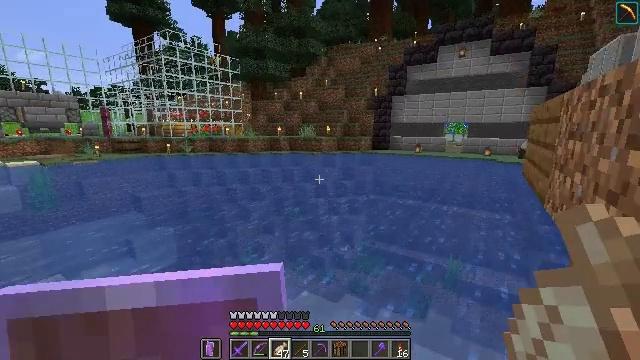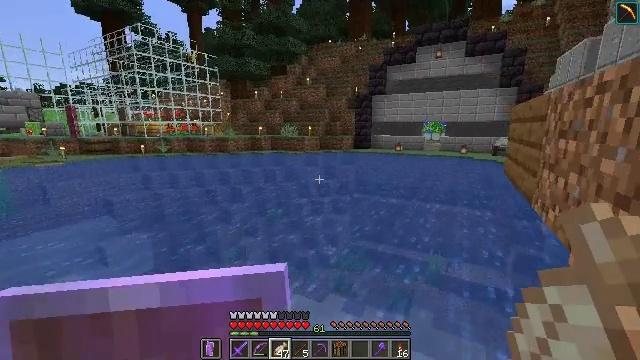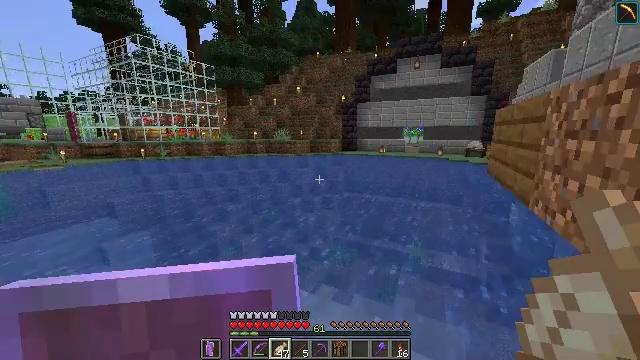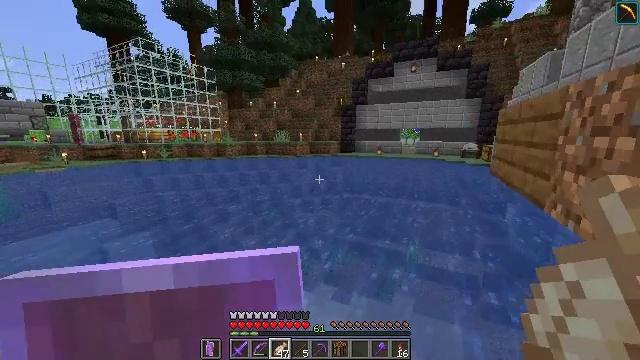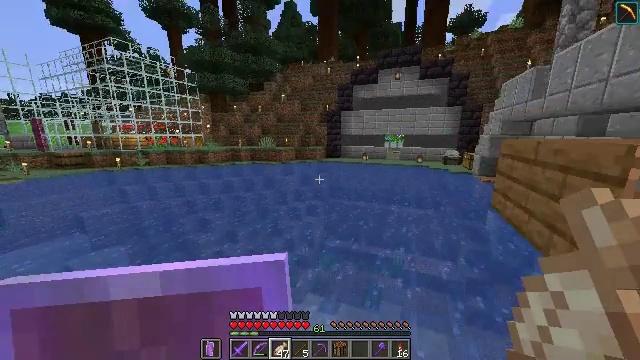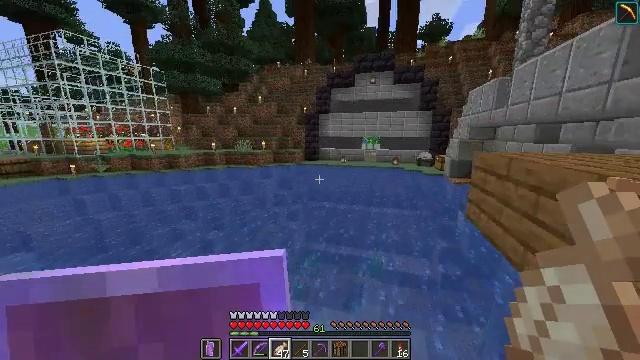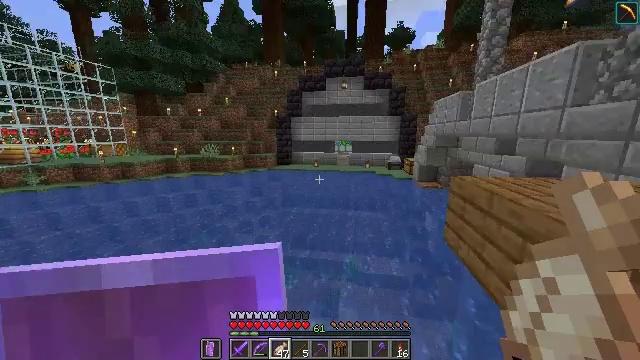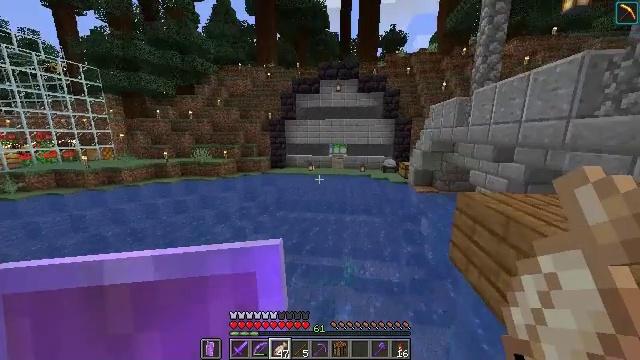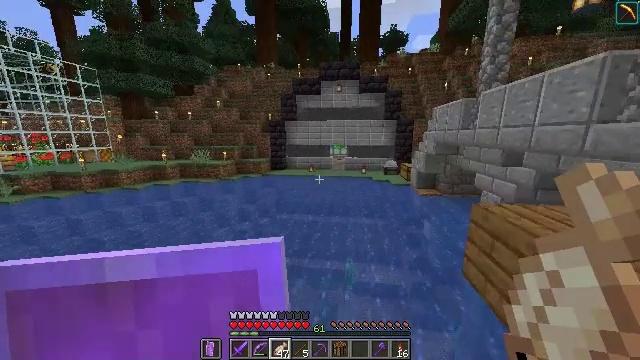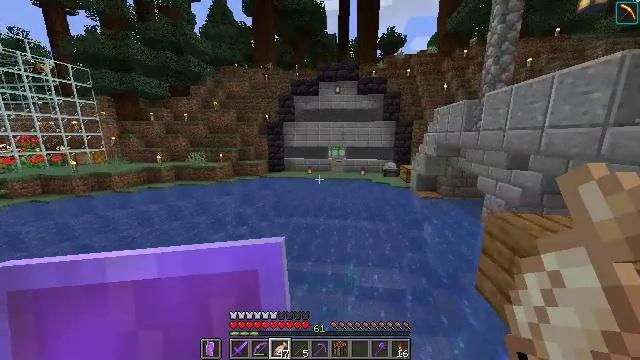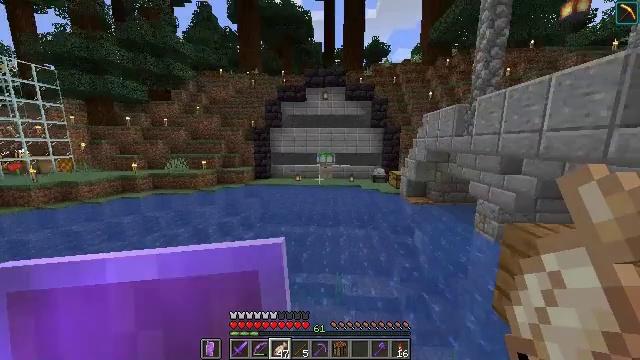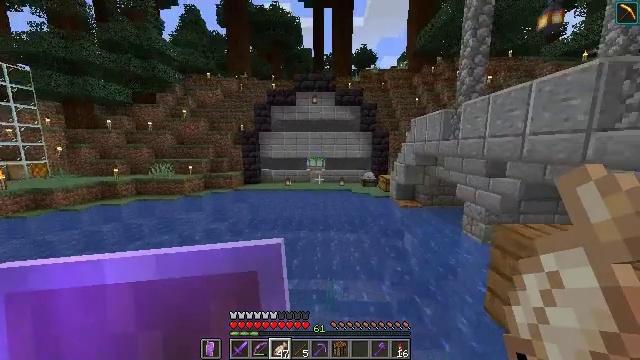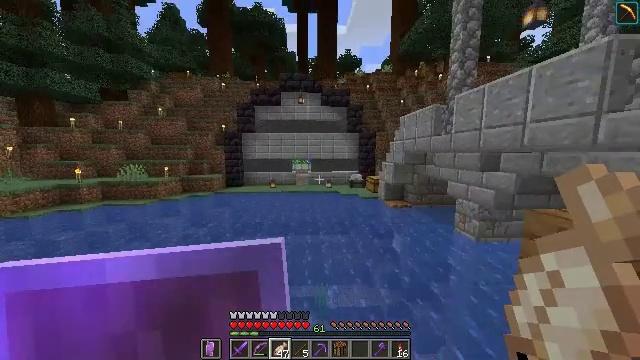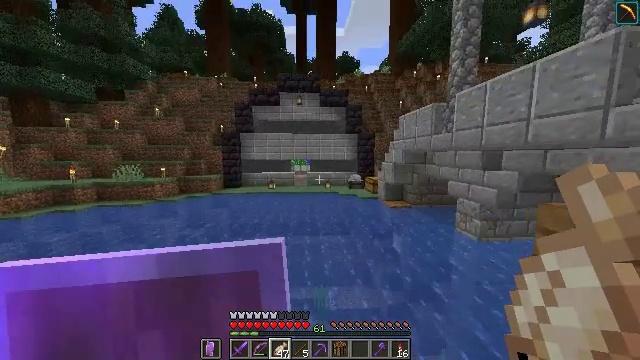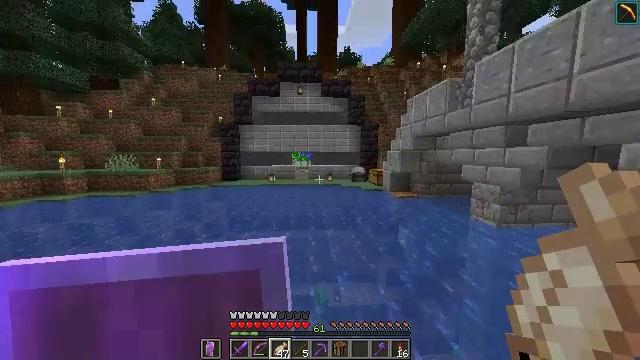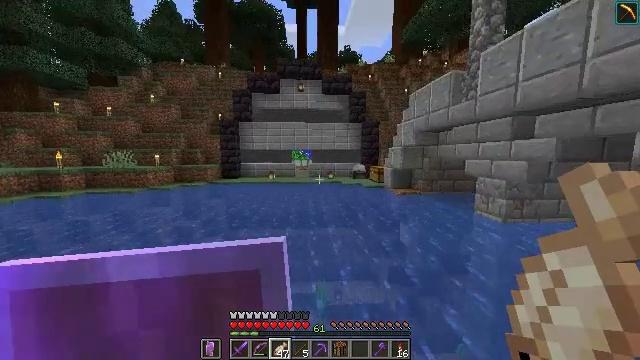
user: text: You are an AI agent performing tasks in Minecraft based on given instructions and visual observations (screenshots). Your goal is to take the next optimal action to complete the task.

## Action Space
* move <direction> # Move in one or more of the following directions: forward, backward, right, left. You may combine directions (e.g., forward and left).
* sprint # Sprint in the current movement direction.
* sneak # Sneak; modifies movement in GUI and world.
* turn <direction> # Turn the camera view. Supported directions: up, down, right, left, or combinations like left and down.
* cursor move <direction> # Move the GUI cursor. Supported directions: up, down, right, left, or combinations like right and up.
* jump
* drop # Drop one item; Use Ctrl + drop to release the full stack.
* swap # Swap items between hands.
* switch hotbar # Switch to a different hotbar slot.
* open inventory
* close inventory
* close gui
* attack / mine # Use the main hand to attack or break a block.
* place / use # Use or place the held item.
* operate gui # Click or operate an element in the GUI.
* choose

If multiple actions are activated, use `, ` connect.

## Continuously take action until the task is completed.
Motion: motion action
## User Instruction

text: Reclaim the stonecutter into your inventory.
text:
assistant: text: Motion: move forward, sprint, turn right
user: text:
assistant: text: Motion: move forward, sprint, turn right
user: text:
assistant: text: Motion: move forward, sprint
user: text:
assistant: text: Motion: move forward, sprint, turn right, jump
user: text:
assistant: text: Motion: move forward, sprint, turn right, jump
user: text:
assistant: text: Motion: move forward, sprint, turn right, jump
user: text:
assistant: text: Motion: move forward, sprint, turn right, jump
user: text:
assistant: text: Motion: move forward, sprint, jump
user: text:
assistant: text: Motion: move forward, sprint
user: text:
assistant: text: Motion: move forward, sprint, turn right and up
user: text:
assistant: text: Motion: move forward, sprint, turn right and up
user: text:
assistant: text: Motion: move forward, sprint, turn right and up
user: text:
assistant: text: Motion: move forward, sprint
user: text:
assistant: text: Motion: move forward, sprint
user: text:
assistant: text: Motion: move forward, sprint, jump
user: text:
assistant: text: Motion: move forward, sprint, jump
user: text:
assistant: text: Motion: move forward, sprint, jump
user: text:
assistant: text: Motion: move forward, sprint, jump
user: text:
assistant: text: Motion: move forward, sprint, jump
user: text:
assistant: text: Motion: move forward, sprint, jump
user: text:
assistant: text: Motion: move forward, sprint, jump
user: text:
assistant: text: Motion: move forward, sprint, jump
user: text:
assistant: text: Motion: move forward, sprint, jump
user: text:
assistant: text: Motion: move forward, sprint, jump
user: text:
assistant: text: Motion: move forward, sprint, turn right and up, jump
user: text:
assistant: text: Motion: move forward, sprint, turn right and up, jump
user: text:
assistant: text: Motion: move forward, sprint, jump
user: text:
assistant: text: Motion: move forward, sprint, jump
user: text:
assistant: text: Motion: move forward, sprint
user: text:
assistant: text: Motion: move forward, sprint